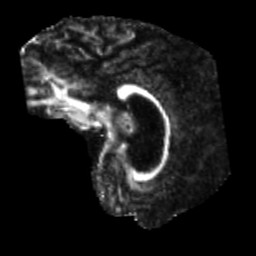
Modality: FA
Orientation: sagittal
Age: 42
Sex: male
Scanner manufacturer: siemens
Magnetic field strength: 3 T
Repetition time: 5.25 s
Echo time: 0.08 s